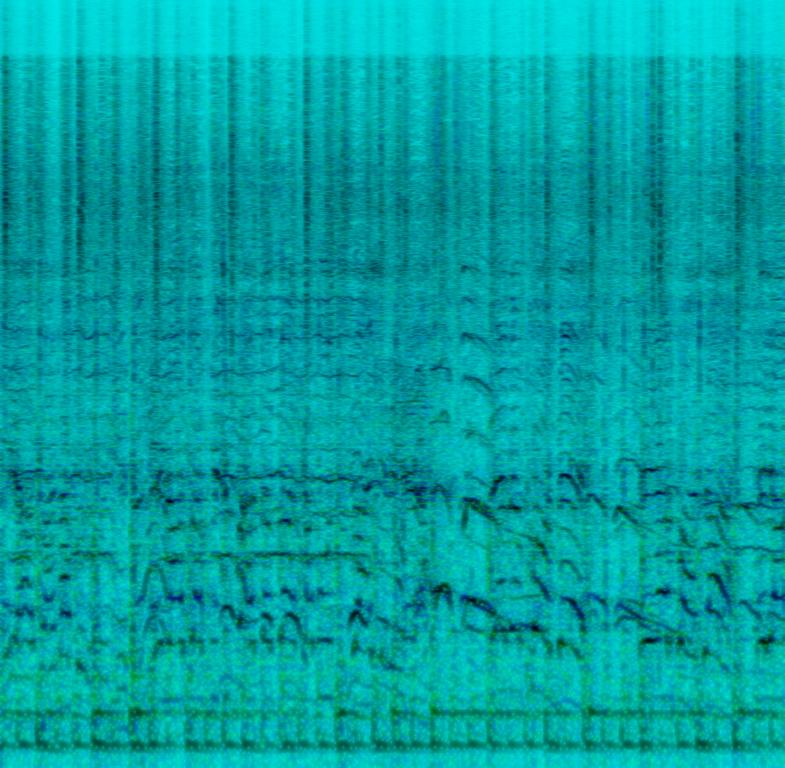
A male African tribal singer sings this melody with female backup singers in vocal harmony. The song is medium tempo with percussive African drums in rhythm and other percussion hits. The song is energetic and devotional in nature. The audio quality is poor.